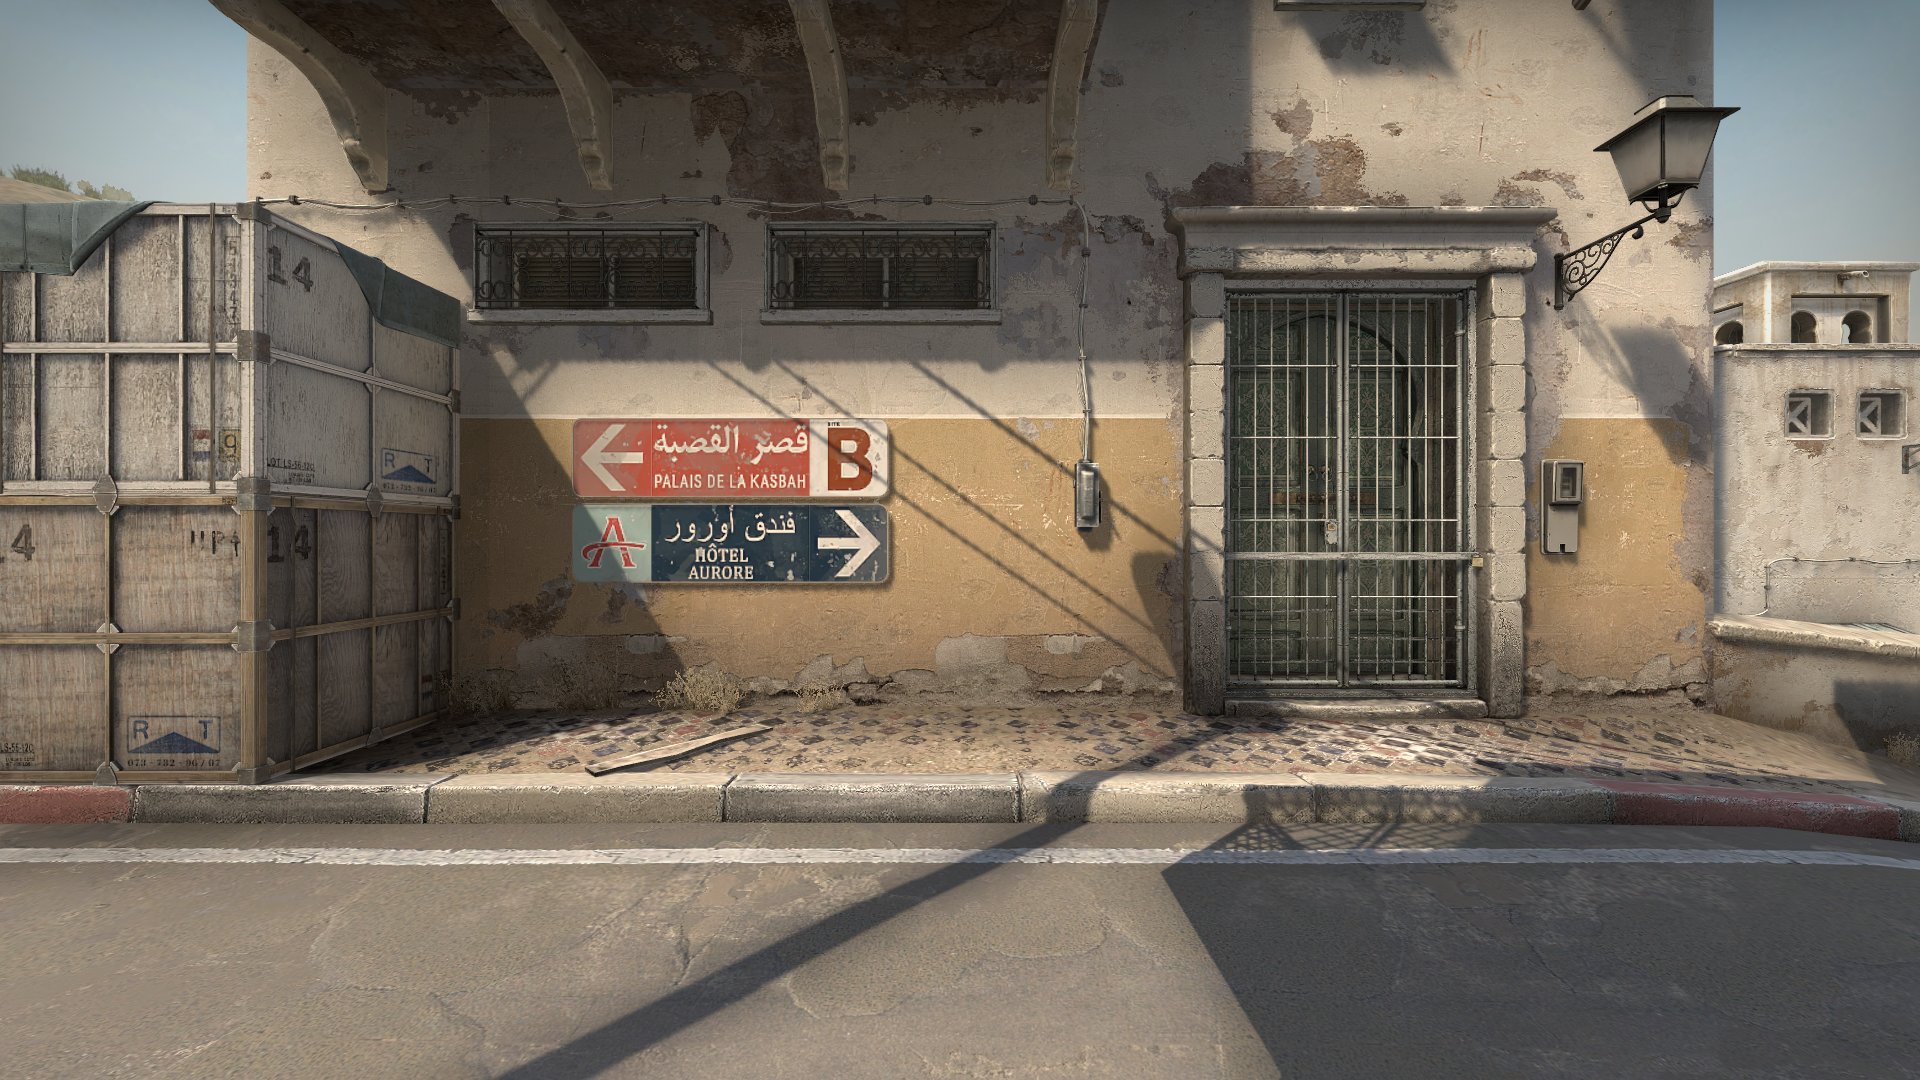
Map: de_dust2